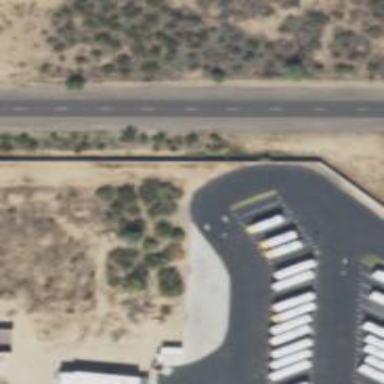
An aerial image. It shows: Asphalt road designated for service vehicles.